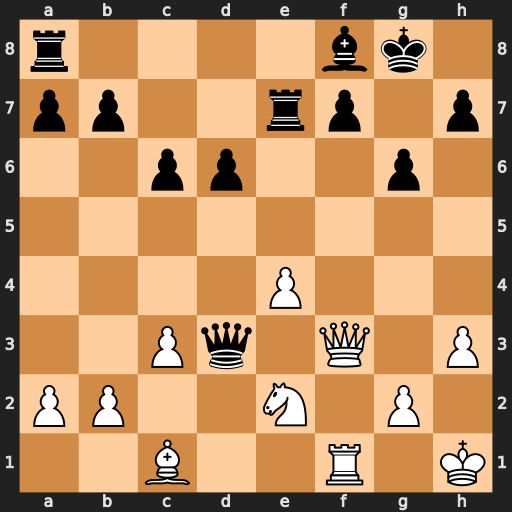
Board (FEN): r4bk1/pp2rp1p/2pp2p1/8/4P3/2Pq1Q1P/PP2N1P1/2B2R1K
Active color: w
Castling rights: -
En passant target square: -
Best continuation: Qxd3